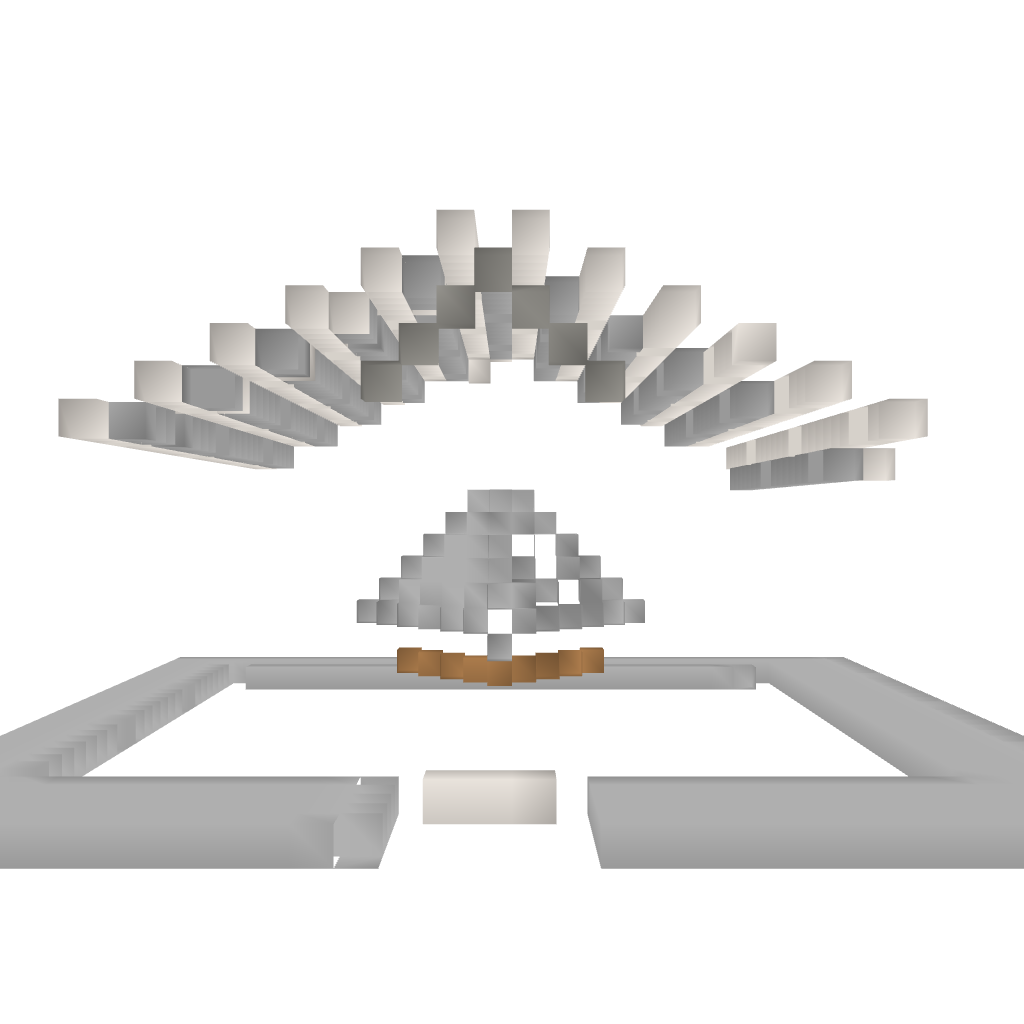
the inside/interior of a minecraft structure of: Standard Temple of quartz